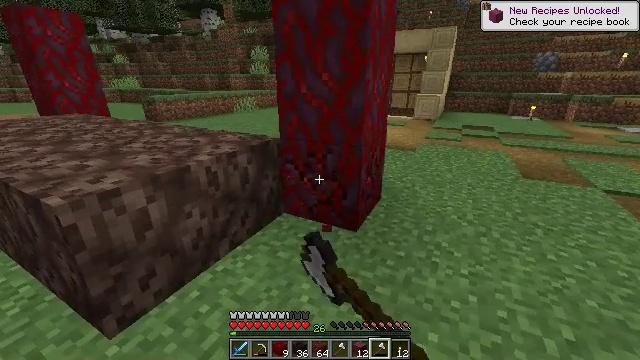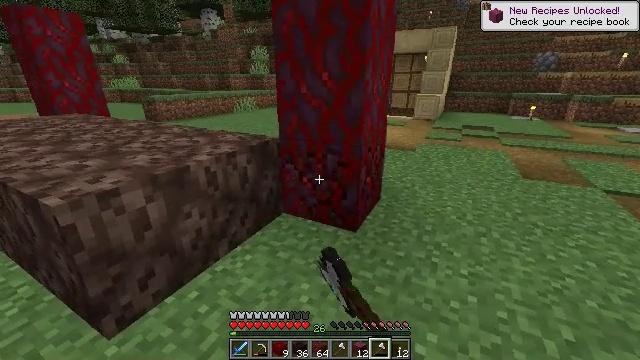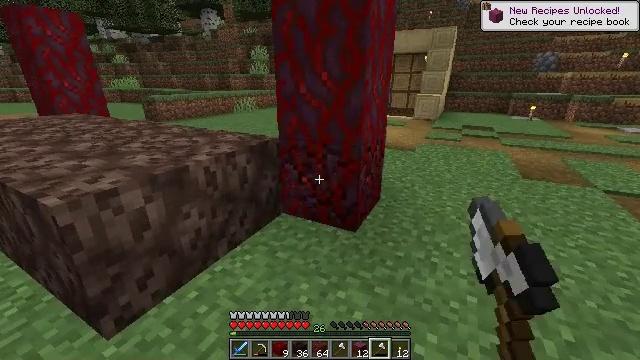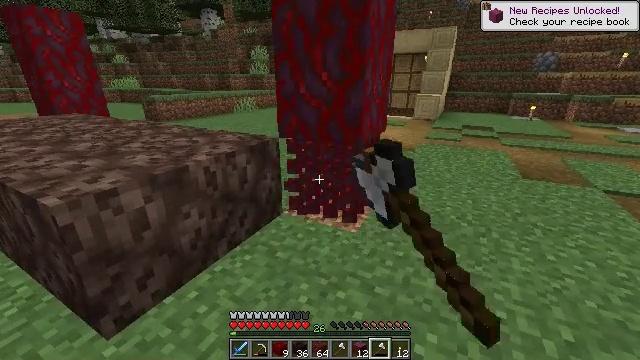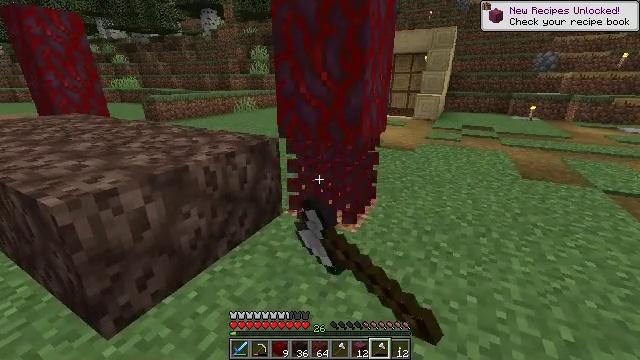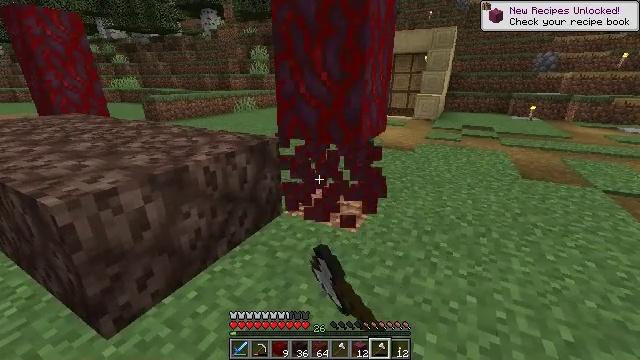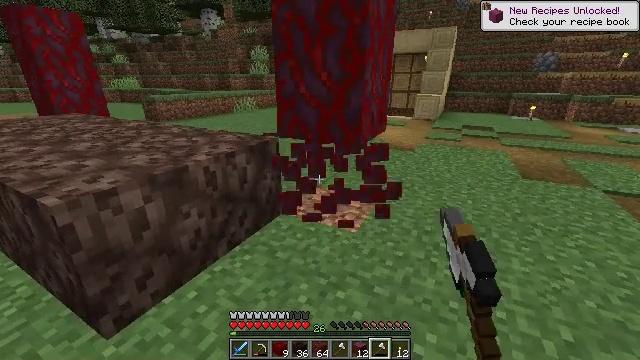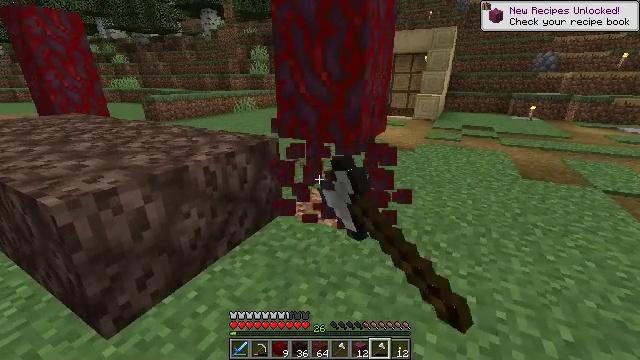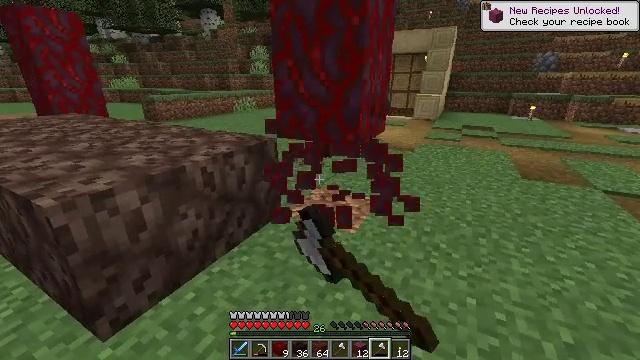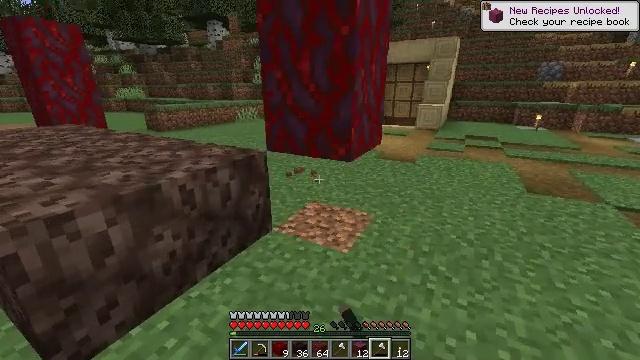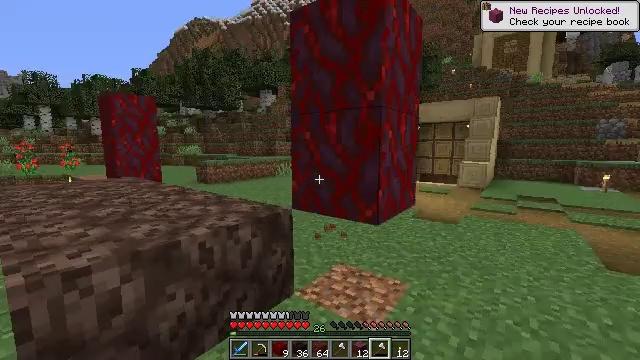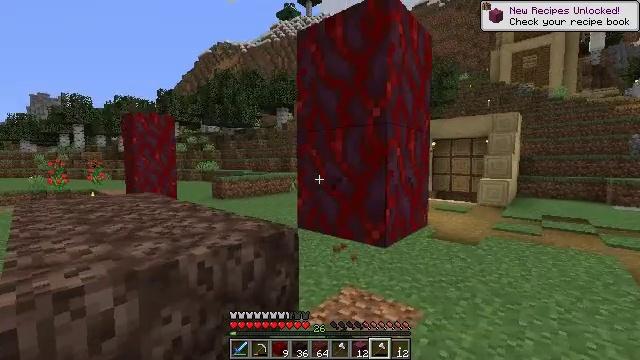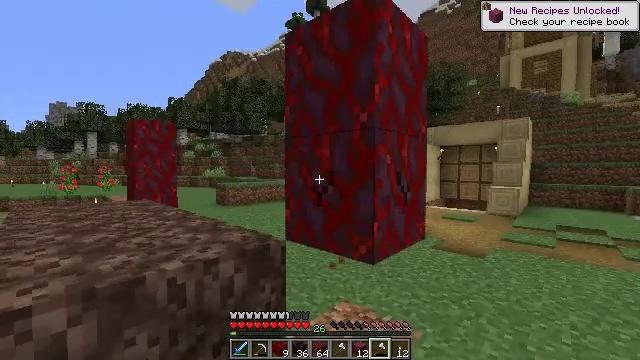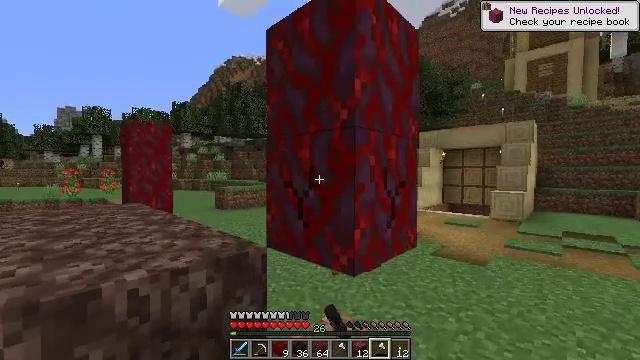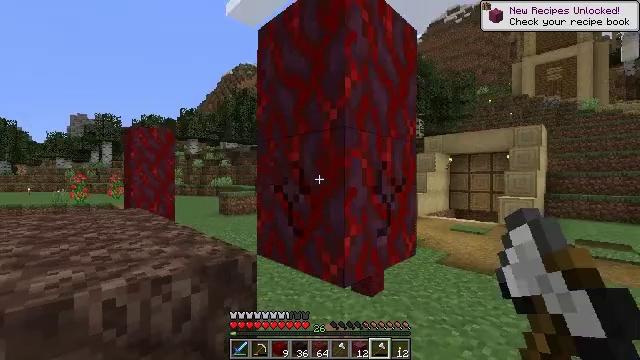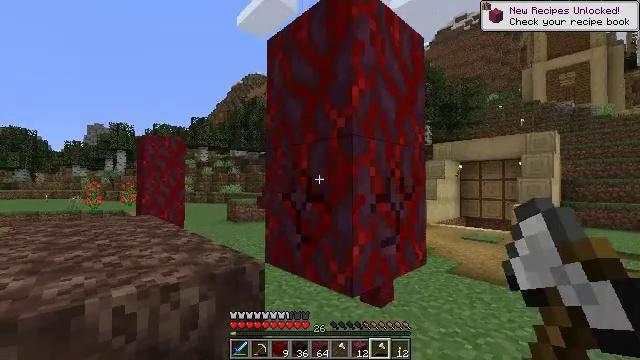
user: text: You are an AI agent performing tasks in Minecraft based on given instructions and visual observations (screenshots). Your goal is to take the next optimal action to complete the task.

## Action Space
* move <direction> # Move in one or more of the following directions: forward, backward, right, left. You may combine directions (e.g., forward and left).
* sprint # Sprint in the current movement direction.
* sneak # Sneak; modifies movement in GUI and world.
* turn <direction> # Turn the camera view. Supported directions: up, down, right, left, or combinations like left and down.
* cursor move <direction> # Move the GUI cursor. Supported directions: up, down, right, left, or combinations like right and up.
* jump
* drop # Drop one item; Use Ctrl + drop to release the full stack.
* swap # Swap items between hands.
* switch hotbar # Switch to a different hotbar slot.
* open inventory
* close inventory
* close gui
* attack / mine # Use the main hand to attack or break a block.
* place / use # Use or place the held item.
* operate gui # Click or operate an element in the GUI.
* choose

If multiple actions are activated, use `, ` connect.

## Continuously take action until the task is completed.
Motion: motion action
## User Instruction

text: Collect crimson stem for building materials.
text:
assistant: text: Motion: attack / mine
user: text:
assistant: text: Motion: attack / mine
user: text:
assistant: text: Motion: attack / mine
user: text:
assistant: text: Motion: attack / mine
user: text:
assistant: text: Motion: attack / mine
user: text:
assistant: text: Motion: attack / mine
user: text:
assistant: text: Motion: attack / mine
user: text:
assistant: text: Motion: move forward and move right, attack / mine
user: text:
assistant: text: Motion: move forward and move right, turn left and up, attack / mine
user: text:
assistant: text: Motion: move forward and move right, turn left and up, attack / mine
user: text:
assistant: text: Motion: move forward and move right, turn left and up, attack / mine
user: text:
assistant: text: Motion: move forward and move right, turn left and up, attack / mine
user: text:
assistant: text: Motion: move forward and move right, attack / mine
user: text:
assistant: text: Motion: turn left and up, attack / mine
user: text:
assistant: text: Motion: turn left and up, attack / mine
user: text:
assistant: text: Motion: turn left, attack / mine
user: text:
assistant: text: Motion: attack / mine
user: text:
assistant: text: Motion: attack / mine
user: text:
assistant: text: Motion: attack / mine
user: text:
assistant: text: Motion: attack / mine
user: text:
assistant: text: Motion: attack / mine
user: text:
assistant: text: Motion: attack / mine
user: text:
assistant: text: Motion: move forward and move right, attack / mine
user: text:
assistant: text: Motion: move forward and move right, turn left and up, attack / mine
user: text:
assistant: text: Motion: move forward and move right, turn left and up, attack / mine
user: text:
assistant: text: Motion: move forward and move right, turn left and up, attack / mine
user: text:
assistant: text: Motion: move forward and move right, turn left and up, attack / mine
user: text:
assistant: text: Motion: move forward, turn left and up, attack / mine
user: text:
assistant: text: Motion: turn left and up, attack / mine
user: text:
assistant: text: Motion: turn left, attack / mine